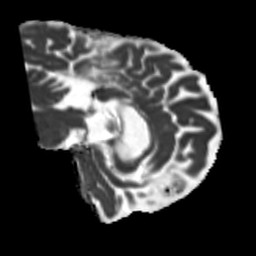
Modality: MD
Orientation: sagittal
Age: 58
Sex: male
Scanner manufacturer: siemens
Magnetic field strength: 3 T
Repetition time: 5.25 s
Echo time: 0.08 s